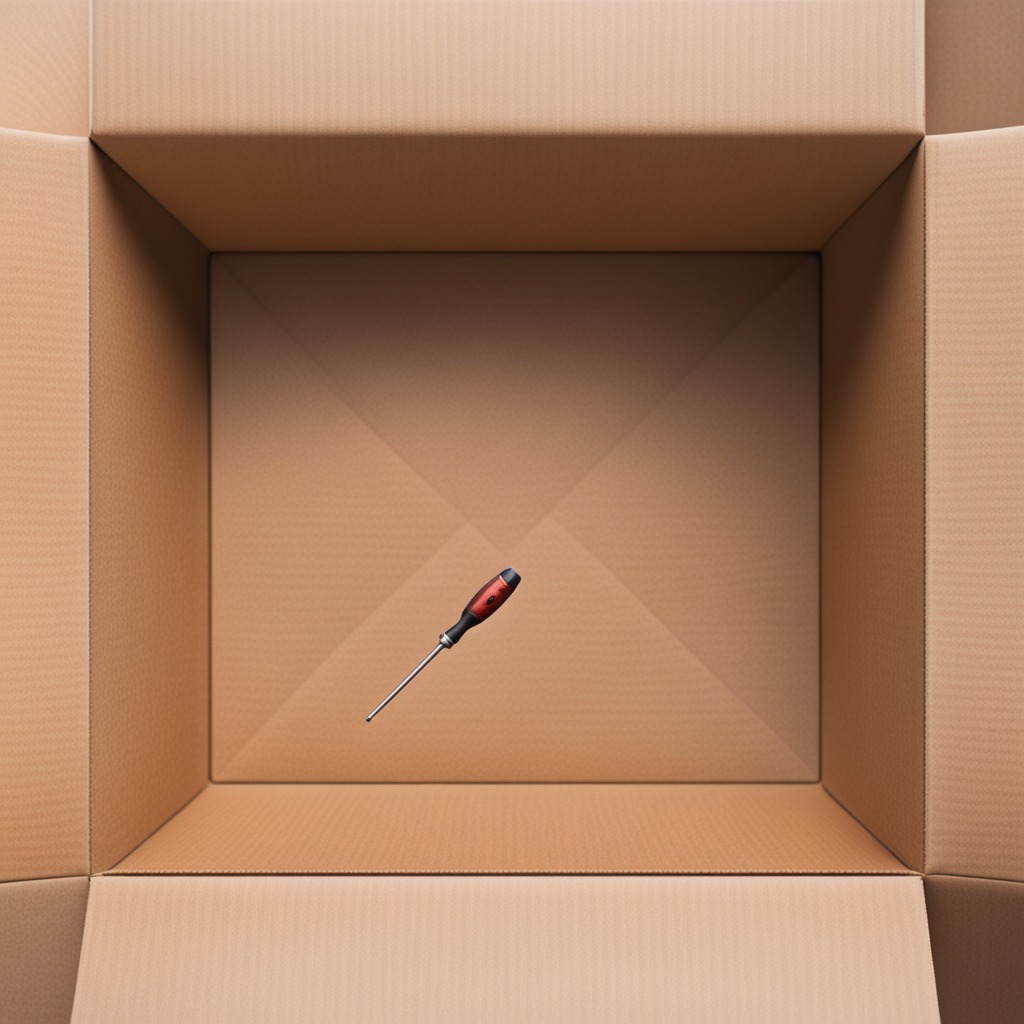
A screwdriver is lying on the clean dry cardboard box surface in an outdoor workshop during daytime bright natural light soft shadows slightly creased but